Field crop: maize
Growth stage: 2
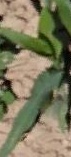
Species: maize